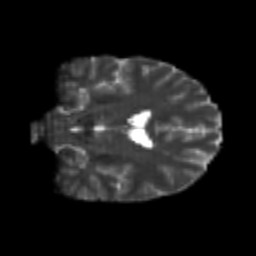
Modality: T2w
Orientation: coronal
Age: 22
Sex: male
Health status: healthy
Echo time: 0.074 s